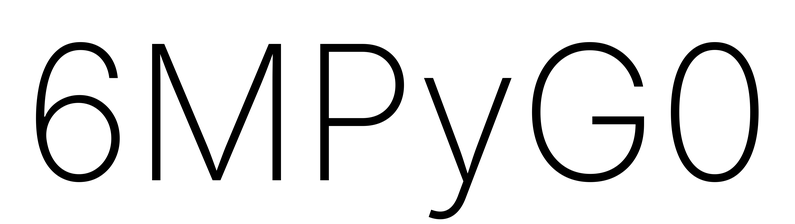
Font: Inter_ExtraLight